九年级 · 解析几何
如图, $\triangle A B C$ 中, 点 $D 、 E 、 F$ 分别是 $A B 、 A C 、 B C$ 上的点, $D E / / B C, E F / / A B$,那么下列各式正确的是（）

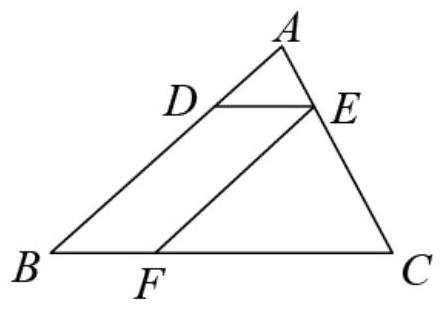
A. $\frac{A E}{E C}=\frac{A D}{B F}$
B. $\frac{A B}{A C}=\frac{E F}{F C}$
C. $\frac{A D}{D B}=\frac{B F}{E C}$
D. $\frac{A D}{D B}=\frac{B F}{F C}$

答案: D
解析: 根据平行线截线段成比例, 相似三角形的判定和性质判断即可.

【详解】解: $\because D E / / B C$,

$\therefore \frac{A E}{E C}=\frac{A D}{B D} \neq \frac{A D}{B F}$, 故选项 $\mathrm{A}$ 不正确;

$\because E F / / A B$,

$\therefore \triangle F E C \sim \triangle B A C$,

$\therefore \frac{E F}{A B}=\frac{F C}{B C}$,

$\therefore \frac{E F}{F C}=\frac{A B}{B C} \neq \frac{A B}{A C}$, 故选项 B 不正确;

$\because D E / / B C, E F / / A B$,

$\therefore \angle D A E=\angle F E C, \angle A E D=\angle C$, 四边形 $D E F B$ 为平行四边形,

$\therefore \triangle A D E \sim \triangle E F C, D E=B F, B D=E F$,

$\therefore \frac{A D}{E F}=\frac{B F}{F C} \neq \frac{B F}{E C}$, 故选项 $\mathrm{C}$ 不正确, 选项 D 正确.

故选: D.

【点睛】此题考查了平行线截线段成比例, 相似三角形的判定和性质. 解题的关键是掌握平行线截线段成比例，相似三角形的判定和性质. 利用数形结合思想求解.